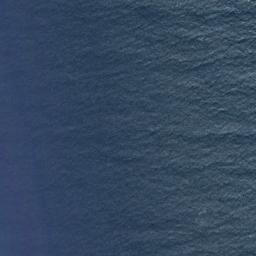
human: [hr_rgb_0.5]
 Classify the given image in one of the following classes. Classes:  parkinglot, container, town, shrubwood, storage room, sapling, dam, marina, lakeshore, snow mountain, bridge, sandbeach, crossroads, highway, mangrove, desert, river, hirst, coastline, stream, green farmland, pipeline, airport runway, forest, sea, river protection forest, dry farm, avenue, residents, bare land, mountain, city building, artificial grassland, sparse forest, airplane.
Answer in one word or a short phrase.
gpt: sea